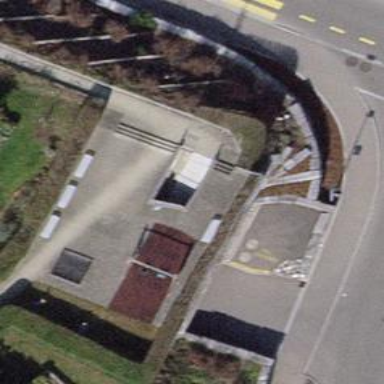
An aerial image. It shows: Road with steps.